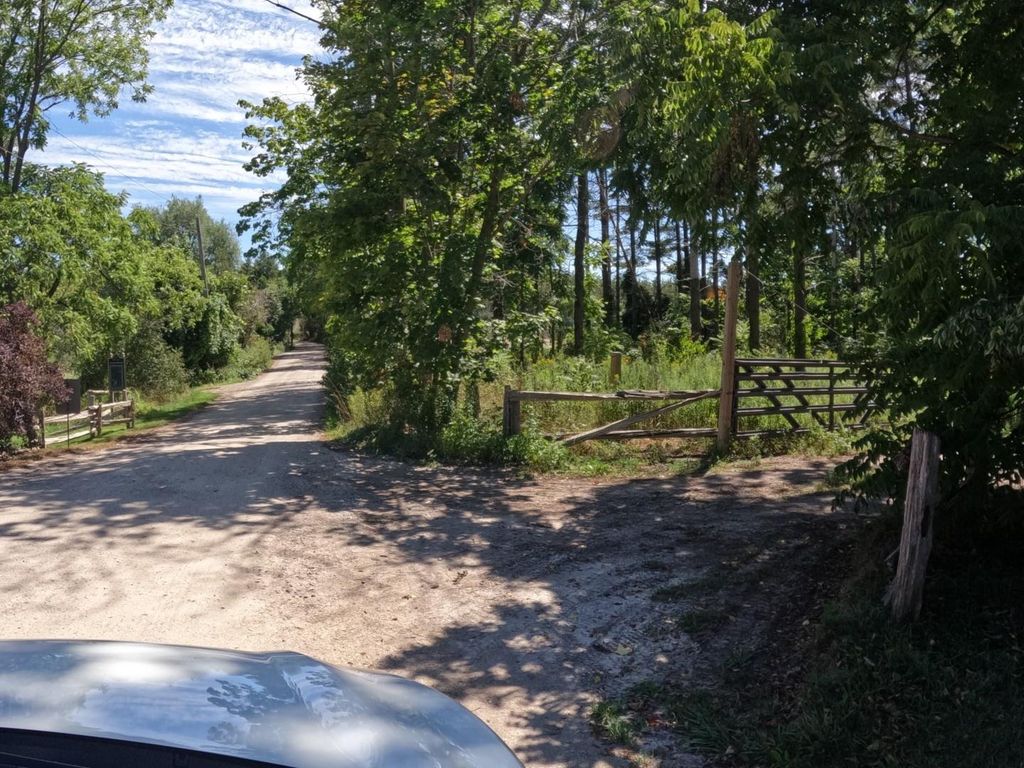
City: kitchener-waterloo